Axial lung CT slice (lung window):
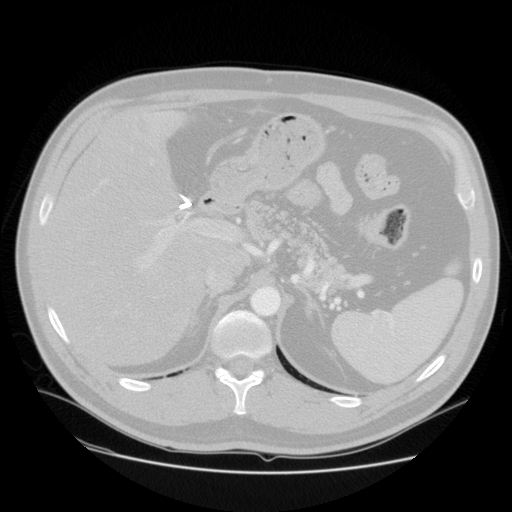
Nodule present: no